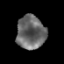
Tissue: prostate
Cell type: T cells
Senescence score: 0.332
Nuclear area (px): 944
Mean DAPI intensity: 104.709